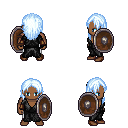
a pixel art fantasy rpg character, male body template, human, dark skin, gray robe, white pants, white cyan long hairstyle, cloth bracers, brown shoes, shield, four views (front, back, left, right), 2x2 character sprite sheet, small pixel art, hard edges, no anti-aliasing